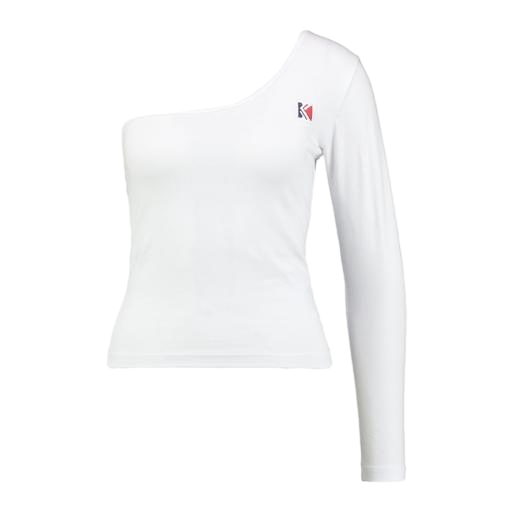
white long-sleeve one-shoulder top, white le nautical long-sleeved top, shoulder t-shirt, white background